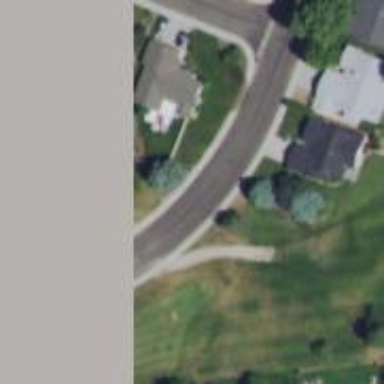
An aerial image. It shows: Service road used as golf cart path.